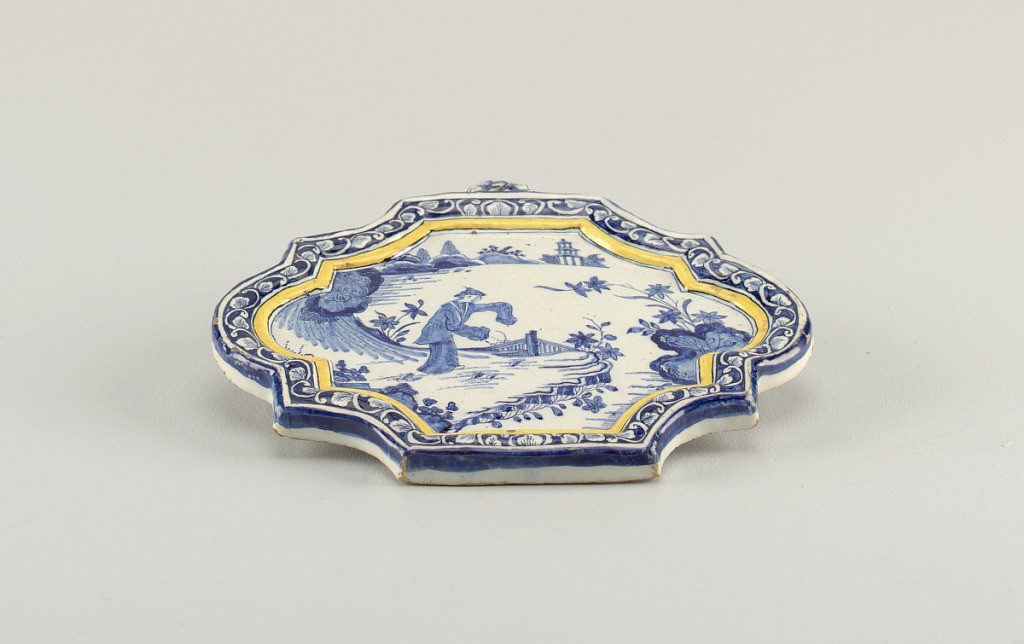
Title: Plaque
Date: ca. 1720
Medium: Tin-glazed earthenware
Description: Shaped plaque with raised molded border and circular ribbed hanging loop on top edge; painted in underglaze blue and yellow with leaf scroll border, chinoiserie scene center with figure in landscape.